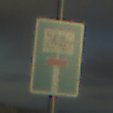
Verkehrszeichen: SackgasseRadverkehrDurchlaessig
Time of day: SunriseSunset
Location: Outdoor (Nature)
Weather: PartlyCloudy
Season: NotSpecified
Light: Natural